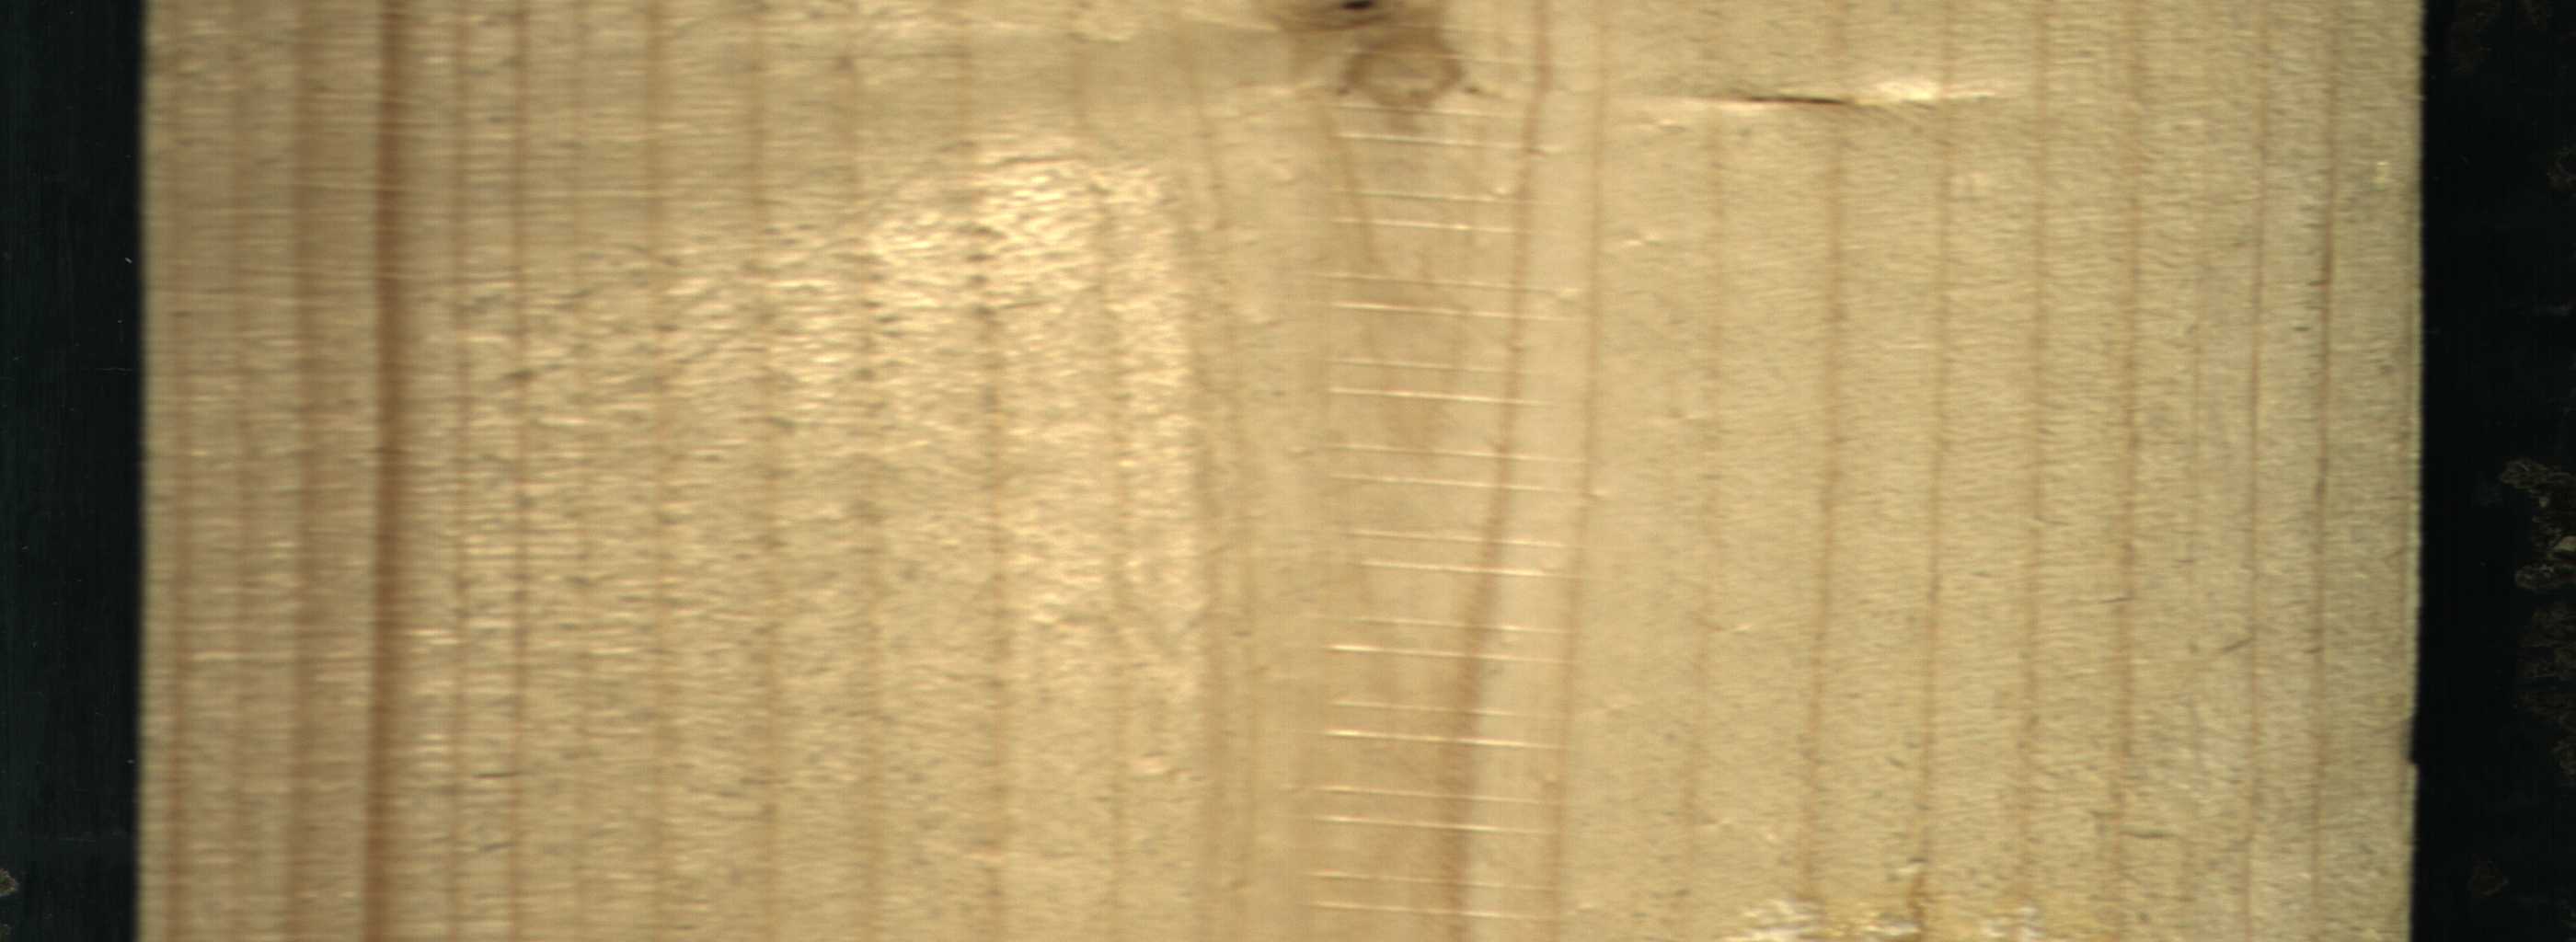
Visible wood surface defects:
Dead_Knot